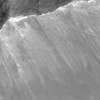
Atmospheric dust classification: not_dusty